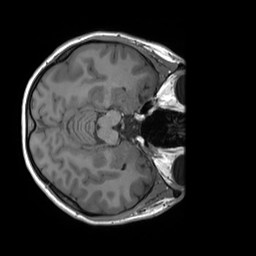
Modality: T1w
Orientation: axial
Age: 20
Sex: female
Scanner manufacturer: siemens
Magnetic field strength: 3 T
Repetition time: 1.8 s
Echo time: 0.00232 s